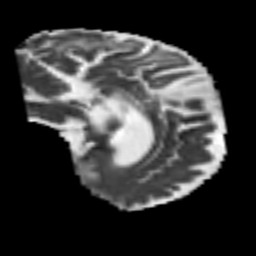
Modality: MD
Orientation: sagittal
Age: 55
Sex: male
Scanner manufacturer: siemens
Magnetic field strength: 3 T
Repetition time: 4.987 s
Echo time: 0.0792 s